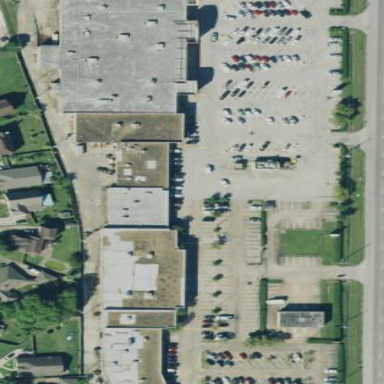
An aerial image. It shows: Retail area.